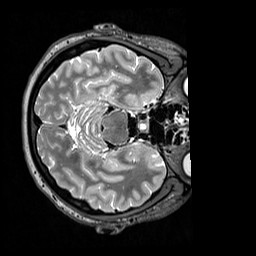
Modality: T2w
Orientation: axial
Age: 31
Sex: female
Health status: healthy
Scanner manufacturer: siemens
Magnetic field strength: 3 T
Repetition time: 3.2 s
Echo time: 0.568 s